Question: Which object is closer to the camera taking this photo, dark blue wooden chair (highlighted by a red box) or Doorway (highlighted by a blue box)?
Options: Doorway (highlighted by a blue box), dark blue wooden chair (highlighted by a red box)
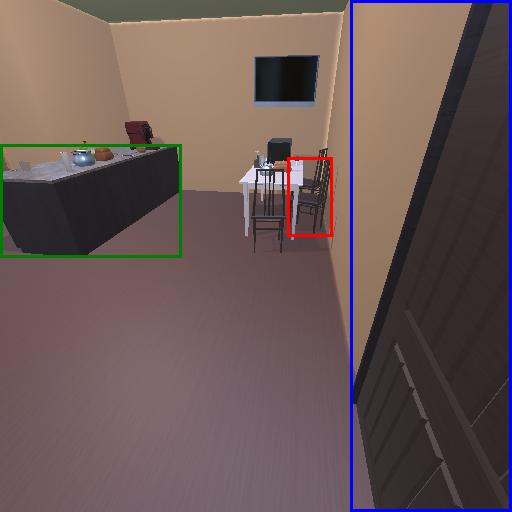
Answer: Doorway (highlighted by a blue box)